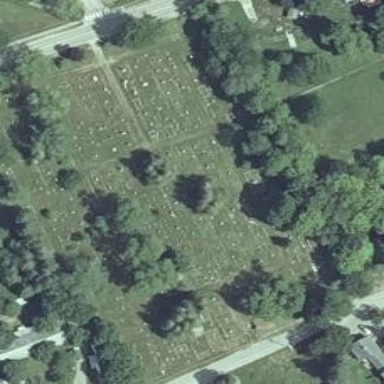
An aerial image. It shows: Cemetery.